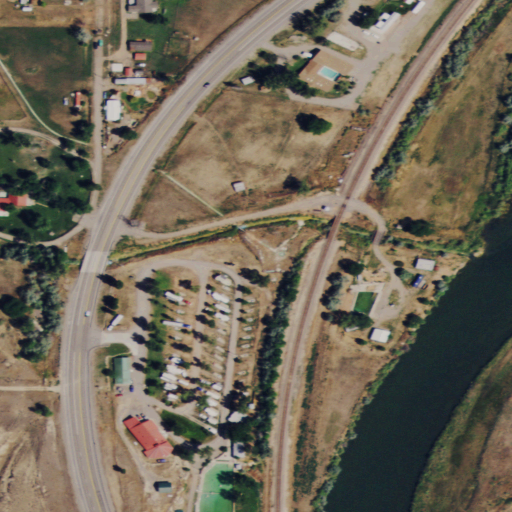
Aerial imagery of valley in Wyoming named Red Lane Gulch containing low intensity development, shrub, open development, medium intensity development, open water, woody wetlands, and grassland